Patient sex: M
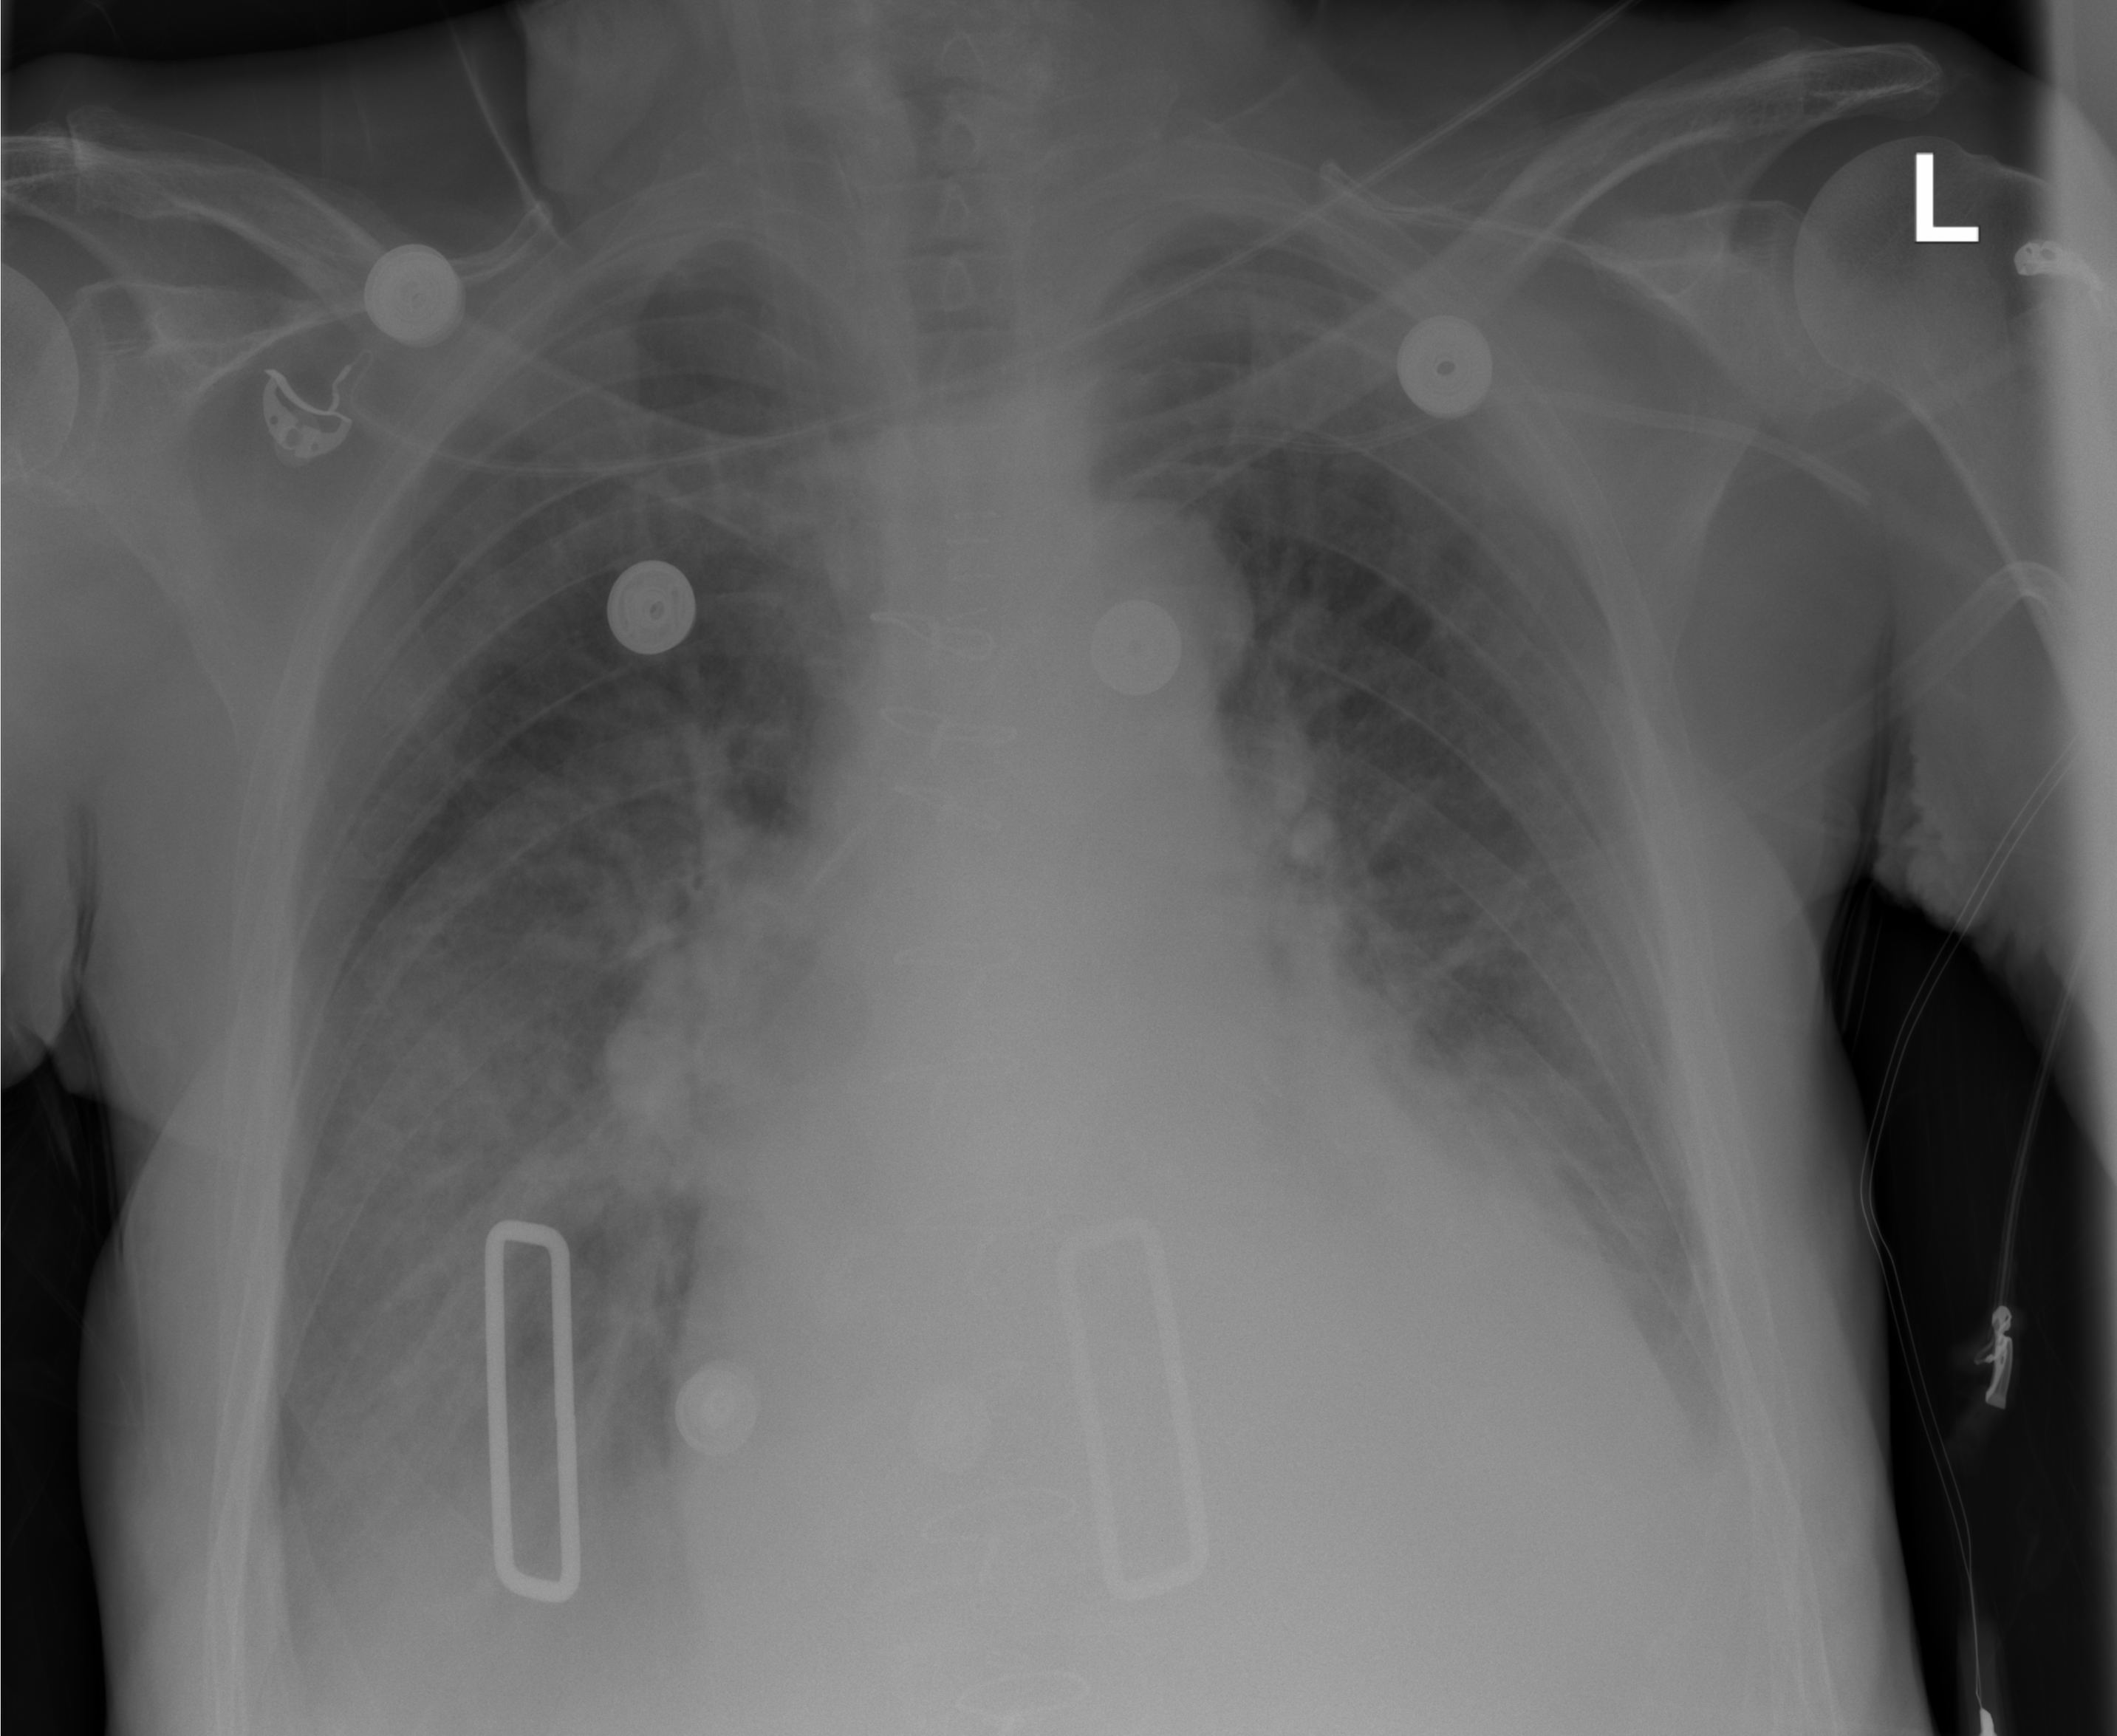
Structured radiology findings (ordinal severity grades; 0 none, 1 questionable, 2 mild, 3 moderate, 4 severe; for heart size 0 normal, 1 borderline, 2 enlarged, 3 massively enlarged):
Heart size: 2
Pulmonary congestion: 2
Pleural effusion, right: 2
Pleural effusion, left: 2
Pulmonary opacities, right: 2
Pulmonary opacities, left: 0
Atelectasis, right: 0
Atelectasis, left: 2